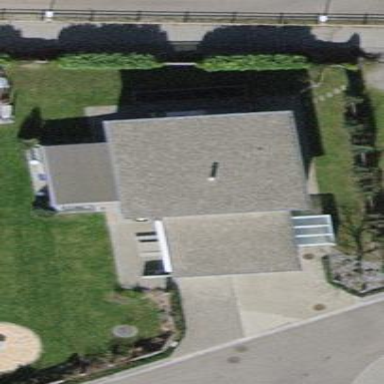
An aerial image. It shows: Detached building with skillion roof shape.